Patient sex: F
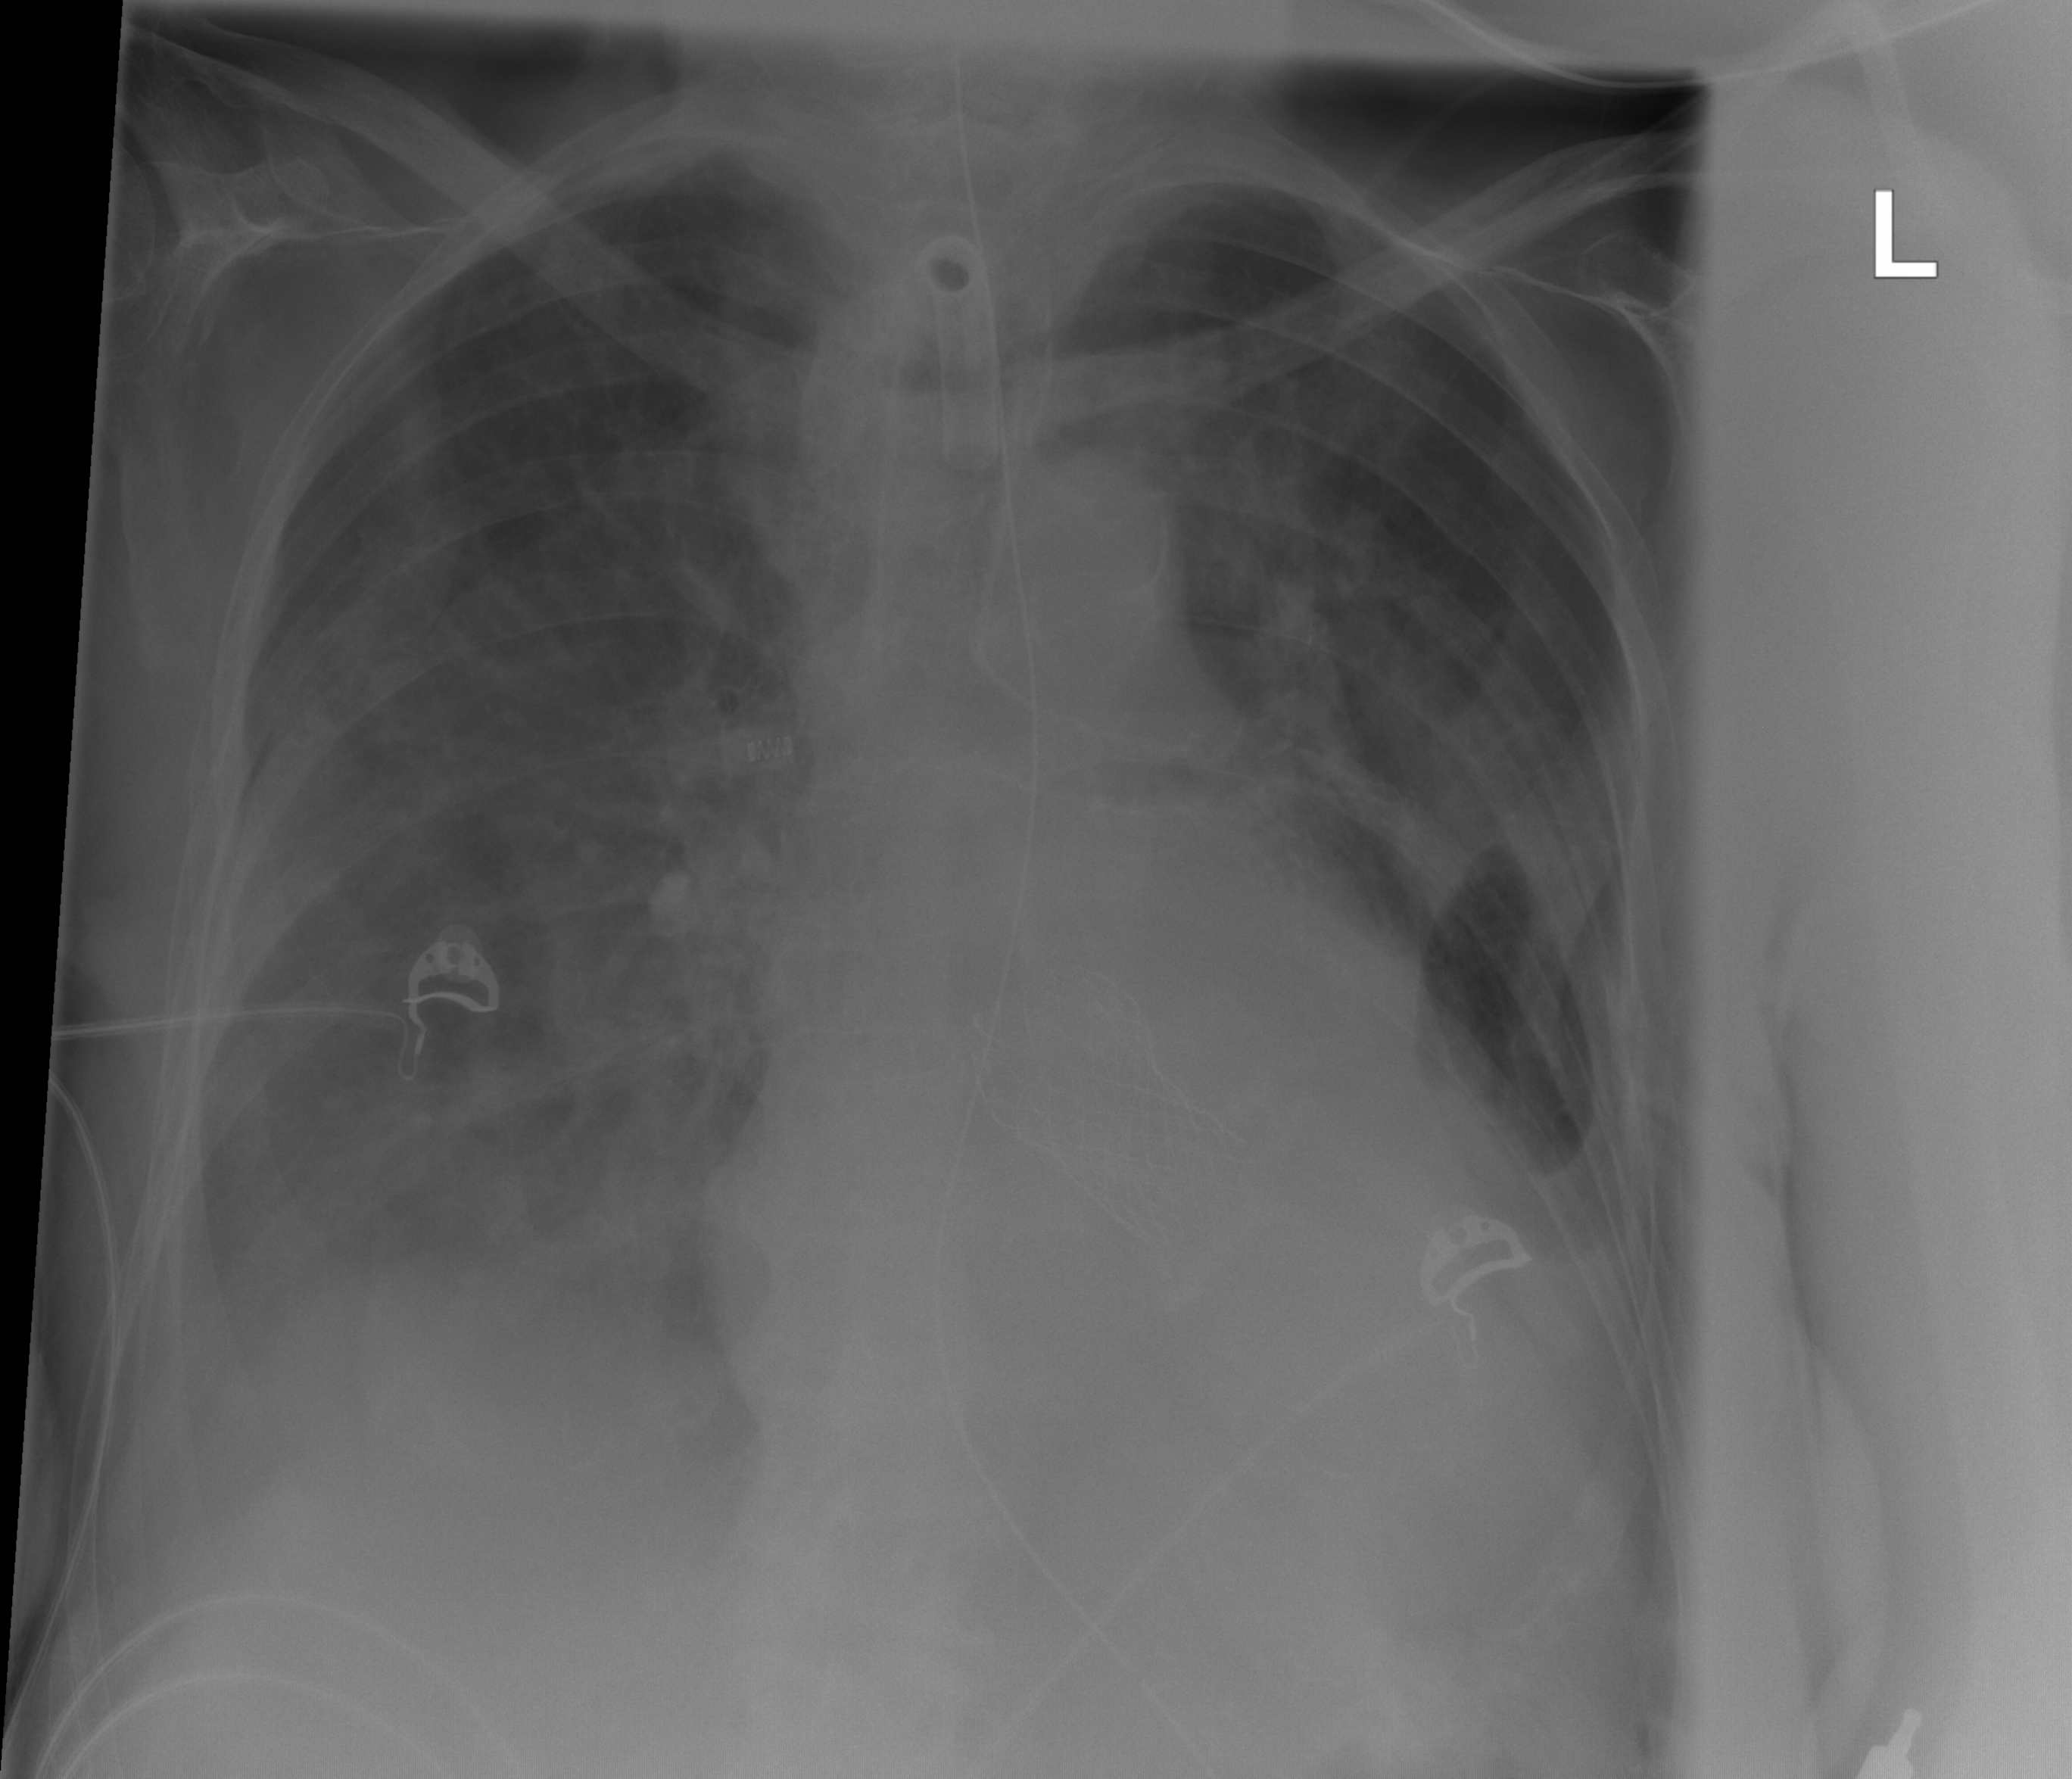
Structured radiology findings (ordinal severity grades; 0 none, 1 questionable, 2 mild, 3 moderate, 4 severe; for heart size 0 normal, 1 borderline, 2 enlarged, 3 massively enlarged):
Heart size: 2
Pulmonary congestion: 0
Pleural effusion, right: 3
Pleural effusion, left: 3
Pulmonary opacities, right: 2
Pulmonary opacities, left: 1
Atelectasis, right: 2
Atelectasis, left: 2